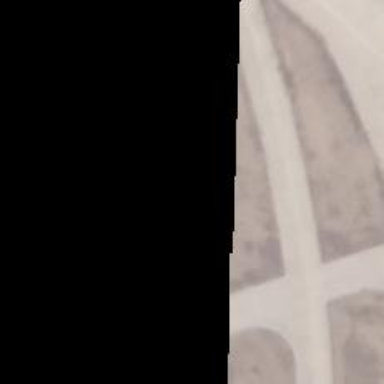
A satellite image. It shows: Image of taxiway at airport.